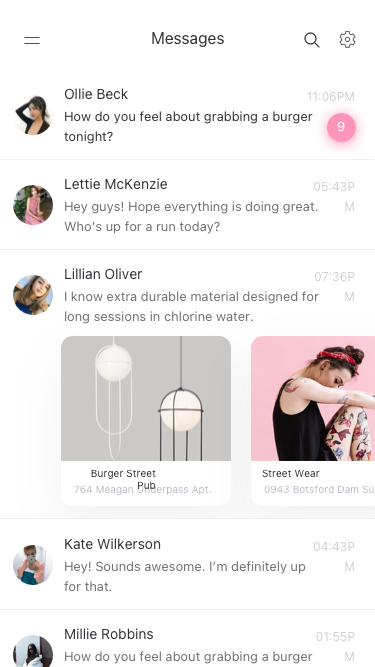
Text in this UI design:
How do you feel about grabbing a burger tonight?
11:06PM
Ollie Beck
Hey guys! Hope everything is doing great. Who’s up for a run today?
05:43PM
Lettie McKenzie
Burger Street Pub
764 Meagan Underpass Apt.
Street Wear
0943 Botsford Dam Suite 369
I know extra durable material designed for long sessions in chlorine water.
07:36PM
Lillian Oliver
Hey! Sounds awesome. I’m definitely up for that.
04:43PM
Kate Wilkerson
How do you feel about grabbing a burger tonight?
01:55PM
Millie Robbins
9
Messages